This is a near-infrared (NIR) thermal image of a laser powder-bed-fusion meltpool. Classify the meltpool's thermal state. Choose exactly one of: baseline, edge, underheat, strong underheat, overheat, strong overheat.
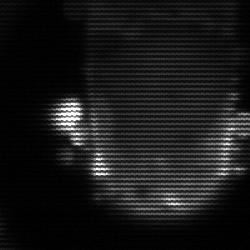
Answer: baseline